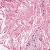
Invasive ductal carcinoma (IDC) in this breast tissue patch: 0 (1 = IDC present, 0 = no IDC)